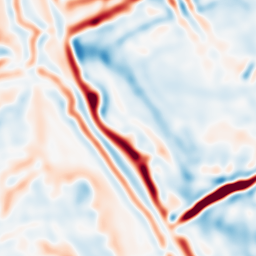
Category: multiscale
Decomposition family: log
Decomposition parameters: sigma: 5
Upsampling method: sinc_hamming
Upsampling parameters: scale: 4
kernel_size: 16
Upsampling scale: 4